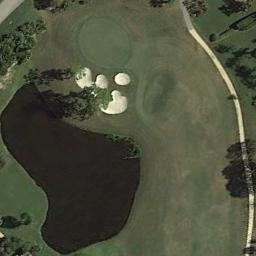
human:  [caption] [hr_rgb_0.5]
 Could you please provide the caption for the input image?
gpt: There are five bunkers in this area, Two winding paths and a small river .

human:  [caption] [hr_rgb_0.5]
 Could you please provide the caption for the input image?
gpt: The golf course has a lake, A putting green, A fairway, Some barrier trees and sandpits and a road goes through the golf course .

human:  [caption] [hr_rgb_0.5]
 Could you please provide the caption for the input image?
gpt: There are several bunkers and a lake and a path on the large green lawn in the golf course and many trees .

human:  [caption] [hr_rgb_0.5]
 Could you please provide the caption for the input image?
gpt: Many trees are near the golf course .

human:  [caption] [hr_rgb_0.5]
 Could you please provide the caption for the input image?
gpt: There are some bunkers near a lake on the golf course .